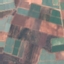
Land use / land cover class: PermanentCrop